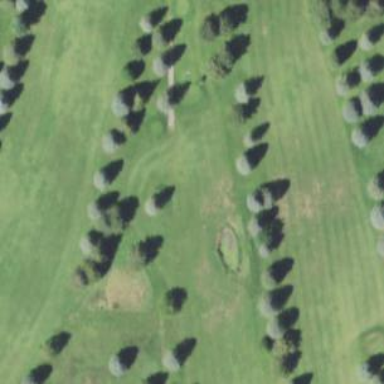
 part of golf course fairway. It is used for the sport of golf."